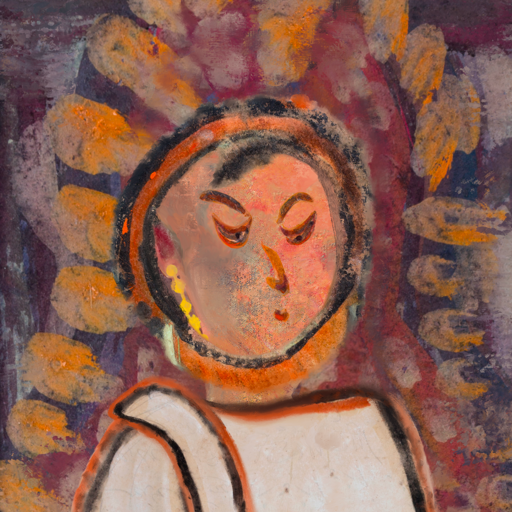
Background: Doll, Head And Neck Side: Irani, Face Side: Hypocrite, Bust: Roy_Bahadur, Hair Side: Childish, Head Accessory: Blank, Second Necklace: Blank, Necklace: Blank, Baby: Blank